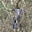
Label: 7